Question: The picture shows the balloon popping problem. You need to pop all the balloons in a certain order. The reward for popping a red balloon is the product of itself and the value on the balloons to the left and right. The reward for popping a gold balloon is doubled, and the reward for popping a black balloon becomes negative. If there is no balloon on the left or right, multiply the value by 1. You only need to find the maximum reward and keep only the final value
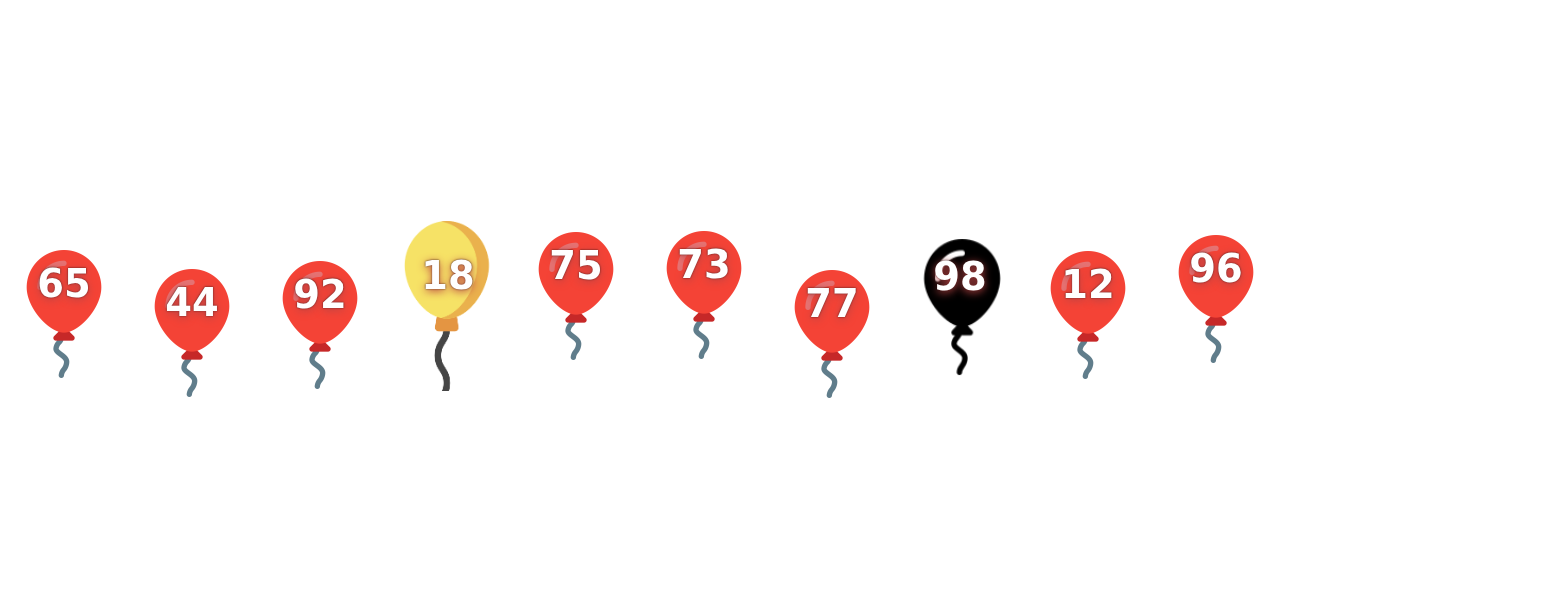
Answer: 2989744